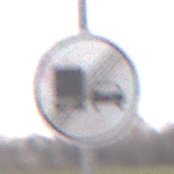
Verkehrszeichen: EndeUeberholverbotKraftfahrzeuge
Umgebung: Outdoor, RoadRail
Tageszeit: Midday
Wetter: Overcast
Licht: Natural
Jahreszeit: NotSpecified
Kontrast: LowContrast